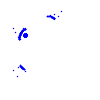
Particle: electron